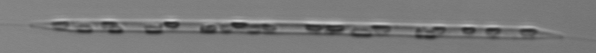
Label: Rhizosolenia